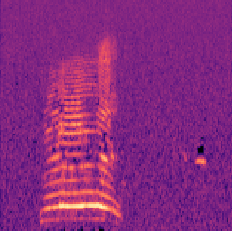
Sound class: Cow